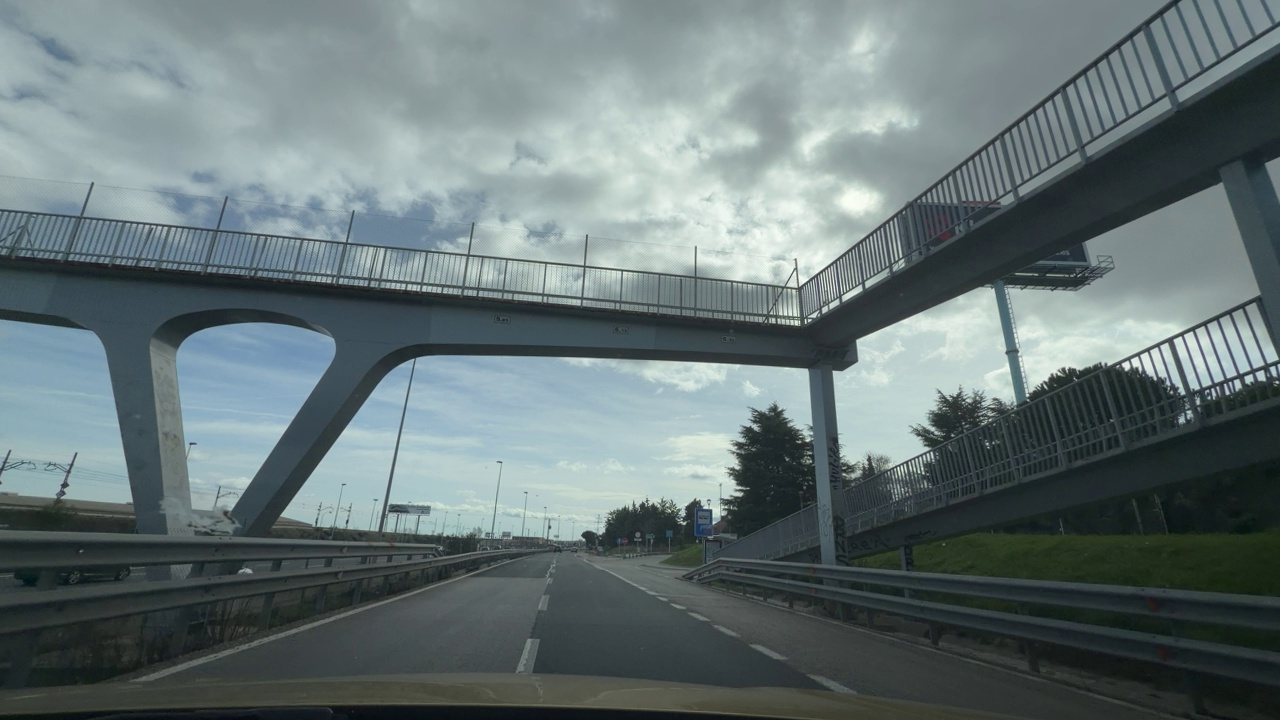
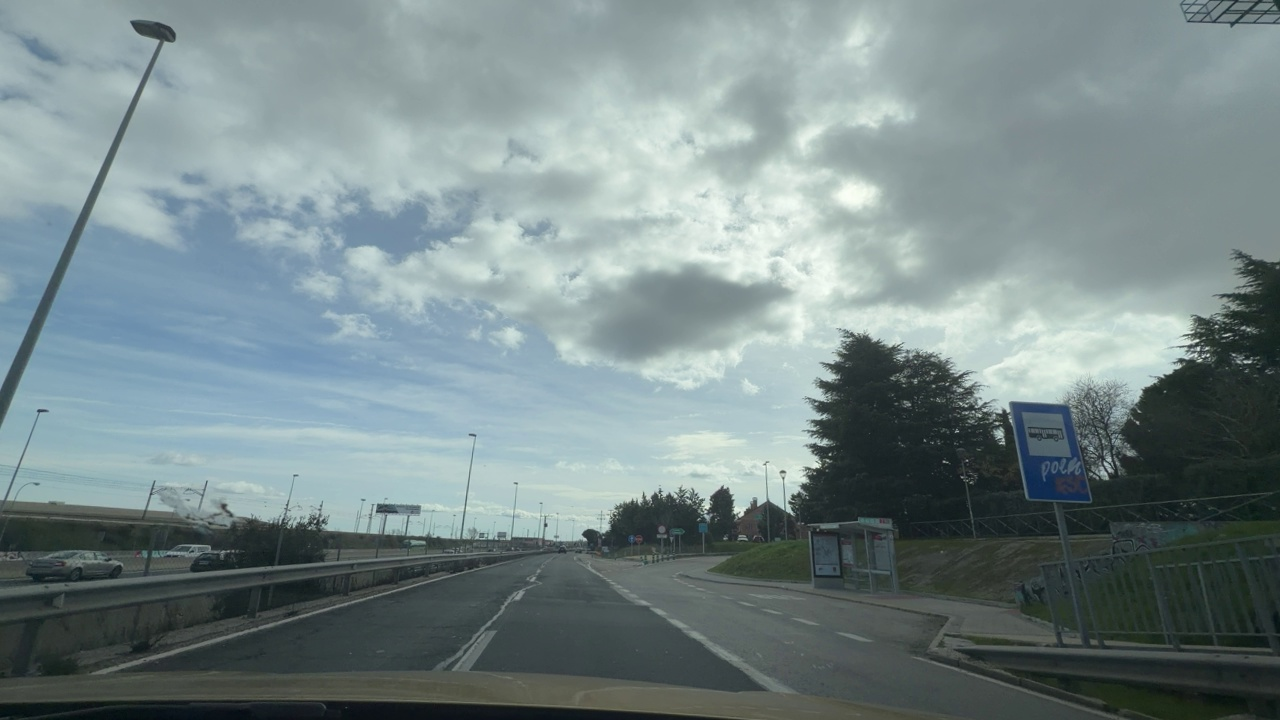
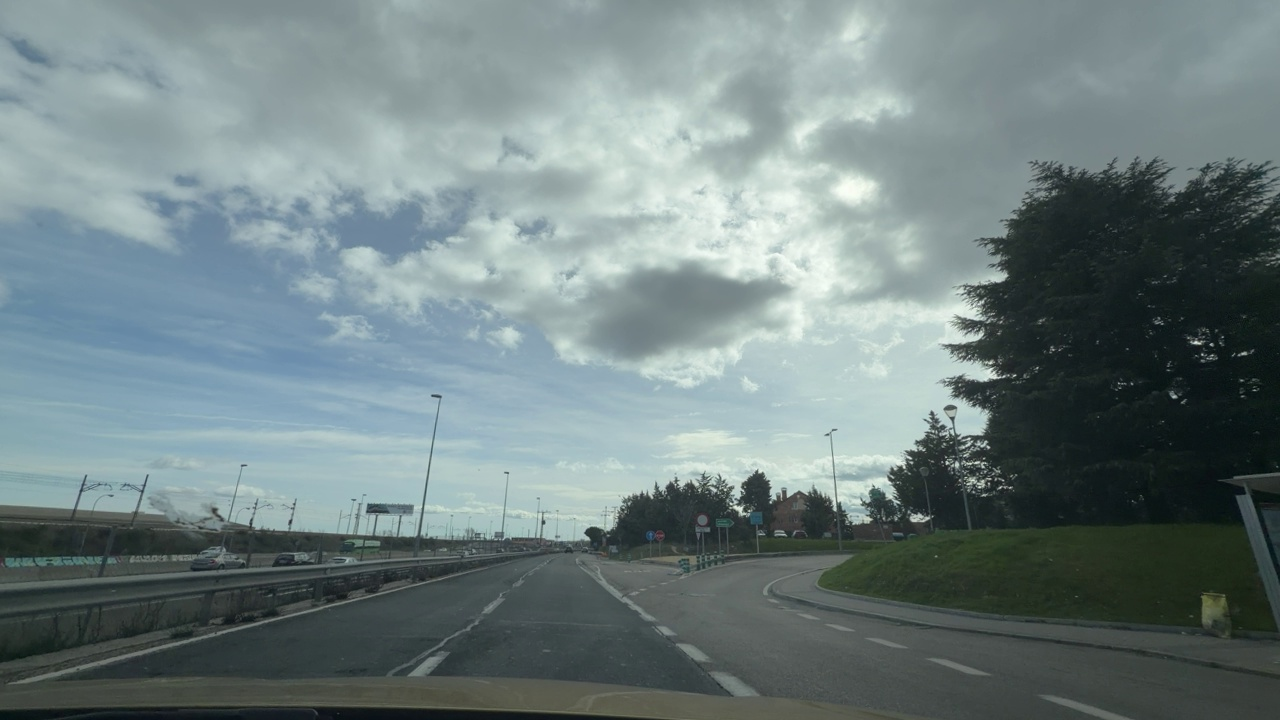
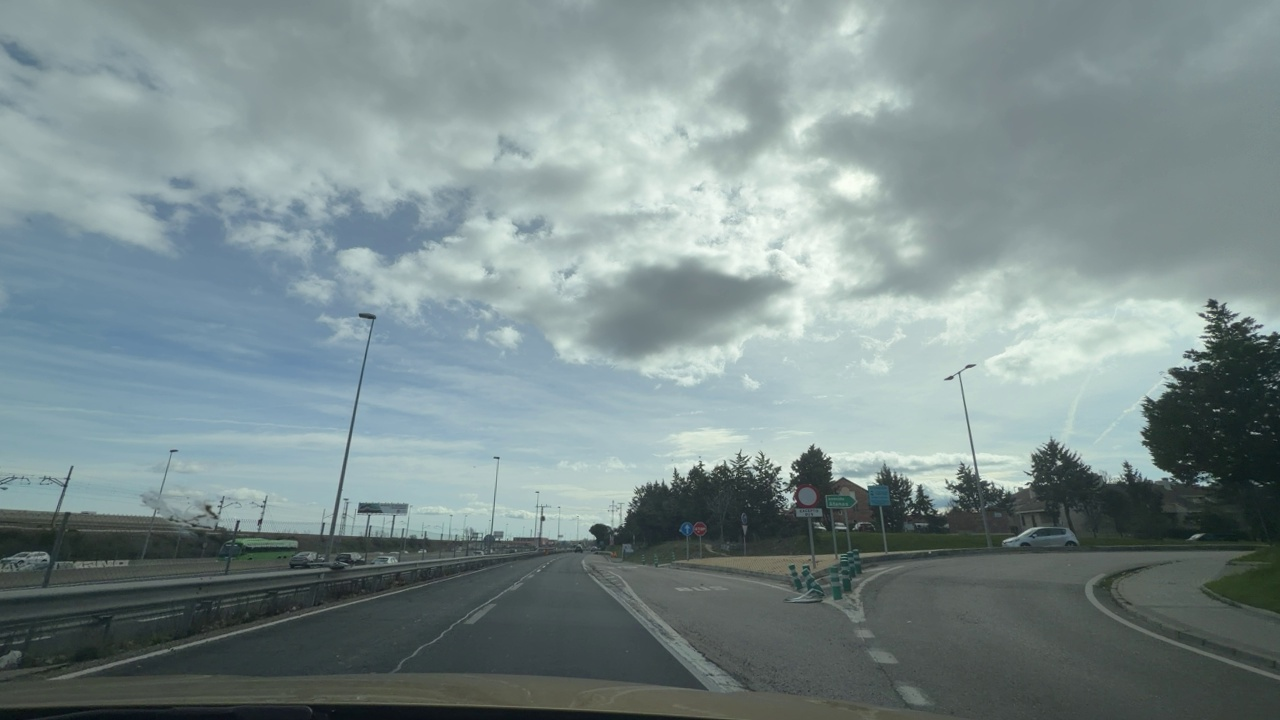
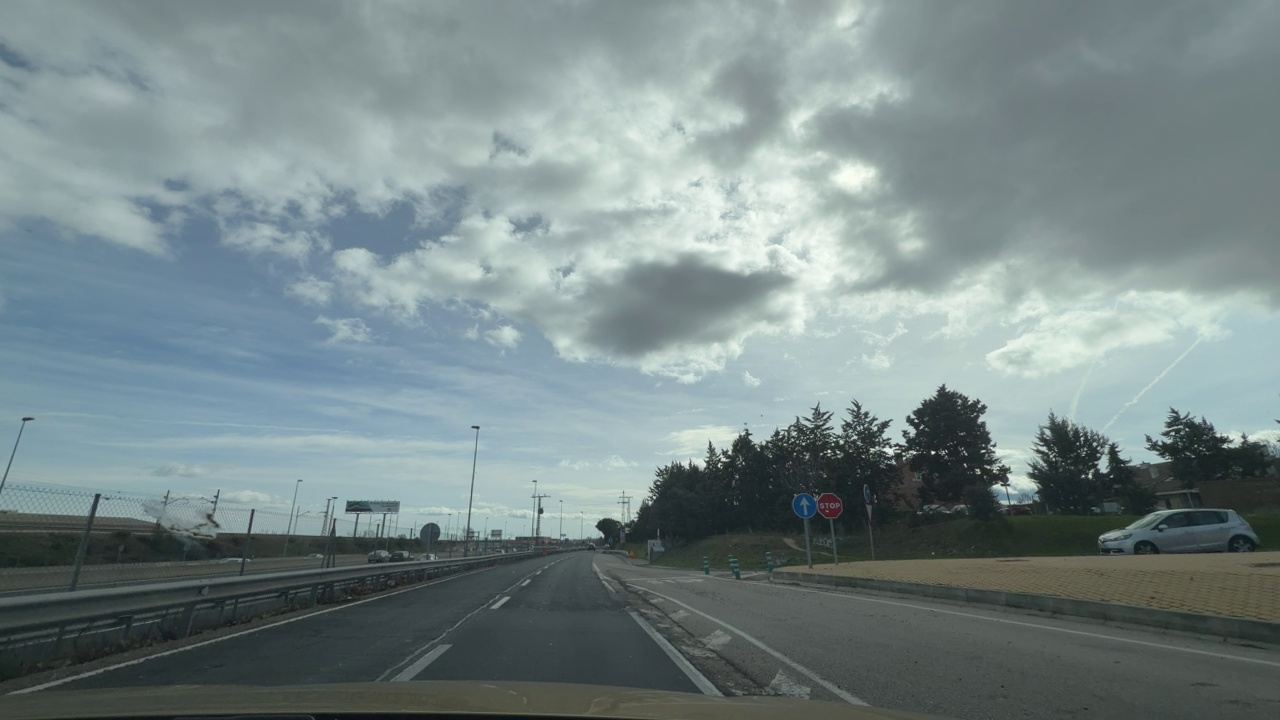
Situation: empty
Question: Is either the ego vehicle or the leading vehicle stationary?
Answer: No
Reasoning: There is no vehicle close to ego in front of it directly. There are some vehicle rally distant but they are not a reason to brake

Situation: empty
Question: Is the ego vehicle decelerating due to dense traffic or congestion ahead?
Answer: No
Reasoning: Ego is driving normally, there is no reason for deceleration

Situation: empty
Question: Is a vehicle from an adjacent lane moving into the ego lane?
Answer: No
Reasoning: There are no vehicles moving from adjacent lanes into ego lane

Situation: empty
Question: Has a vehicle merged into the ego lane directly ahead of the ego vehicle without any intermediate vehicle?
Answer: No
Reasoning: There are no vehicles moving from adjacent lanes into ego lane